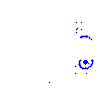
Particle: kaon